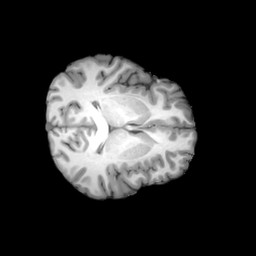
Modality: T1w
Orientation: axial